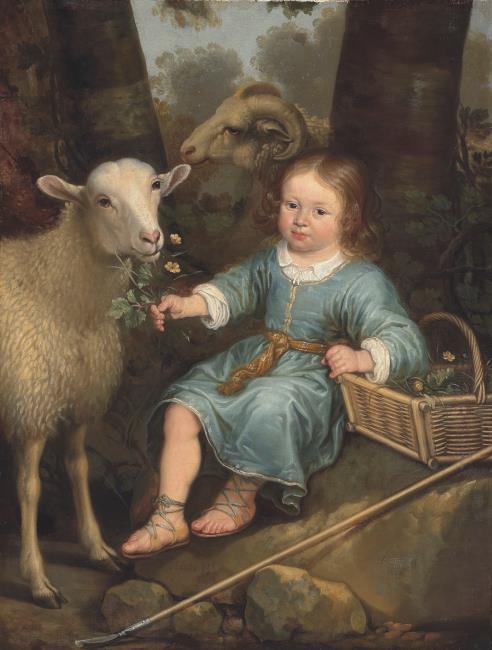
Title: Portrait of a boy, with a sheep and a ram, identified as William III, Prince of Orange, the later King-Stadholder William III
Artist: Aelbert Cuyp
Earliest date: 1650
Latest date: 1655
Genre: painting
Iconography: cattle
Keywords: boy's portrait, full-length portrait, sitting, pastoral costume, portrait history, sheep, feeding, ram, forest landscape, basket of flowers, toddler, shepherd's crook